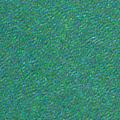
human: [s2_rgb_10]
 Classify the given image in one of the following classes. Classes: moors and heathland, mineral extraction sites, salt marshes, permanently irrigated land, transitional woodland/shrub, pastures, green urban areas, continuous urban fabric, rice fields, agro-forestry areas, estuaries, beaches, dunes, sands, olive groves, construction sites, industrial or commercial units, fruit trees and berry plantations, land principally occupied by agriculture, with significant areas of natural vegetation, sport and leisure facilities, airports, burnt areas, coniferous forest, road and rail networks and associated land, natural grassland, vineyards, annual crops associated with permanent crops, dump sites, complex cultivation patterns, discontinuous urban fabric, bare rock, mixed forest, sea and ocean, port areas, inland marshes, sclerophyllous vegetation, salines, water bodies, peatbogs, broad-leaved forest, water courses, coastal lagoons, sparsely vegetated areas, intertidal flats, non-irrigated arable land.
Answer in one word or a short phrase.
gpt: sea and ocean